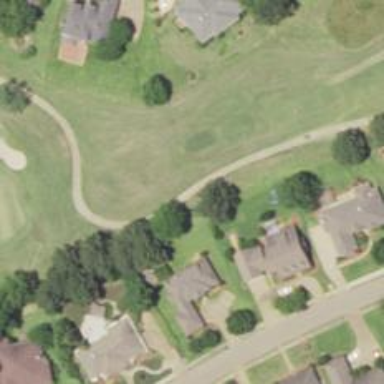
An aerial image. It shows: Pathway for golf carts.